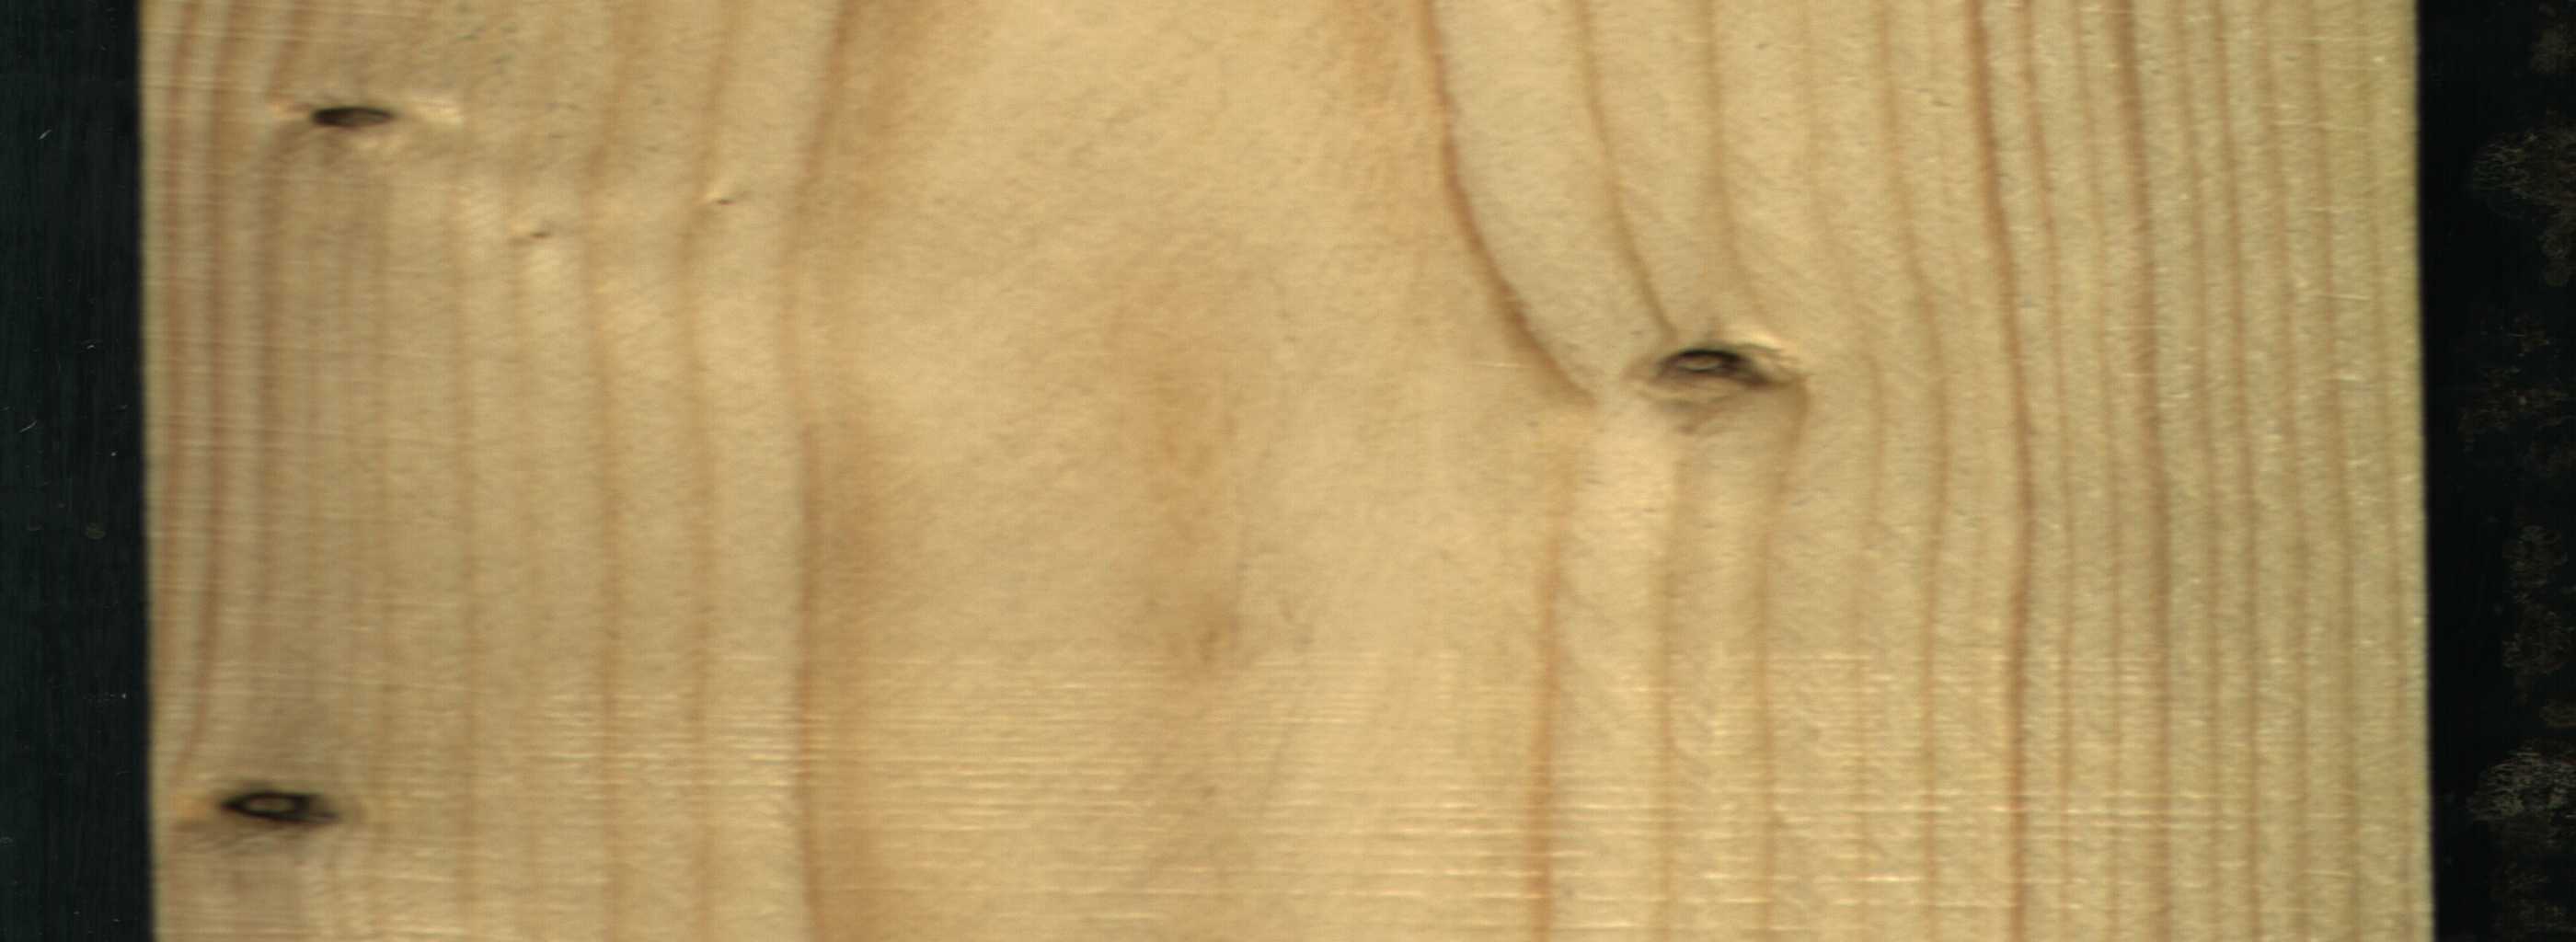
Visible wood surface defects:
Dead_Knot
Dead_Knot
Dead_Knot